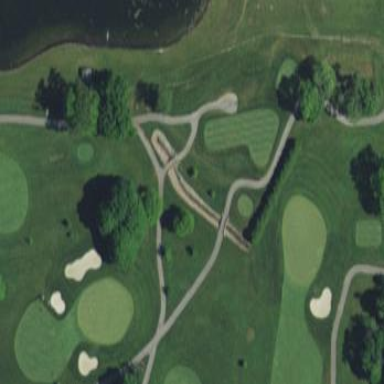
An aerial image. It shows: Scenic view of water hazard on golf course. The natural water feature adds beauty to the landscape.